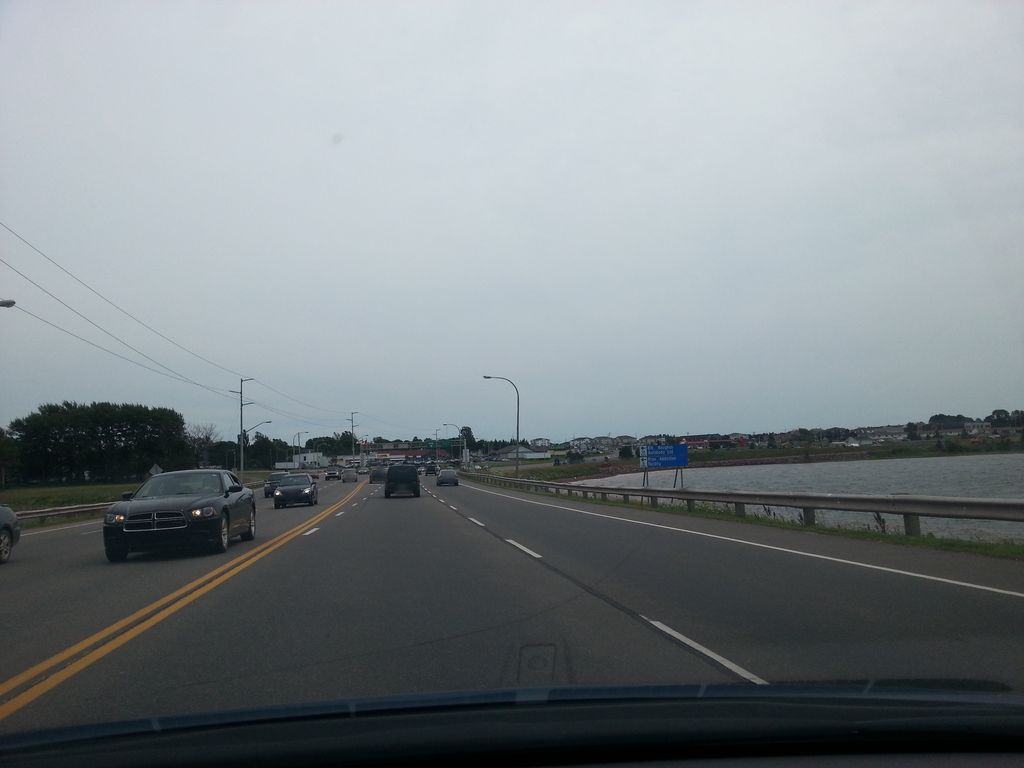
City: charlottetown